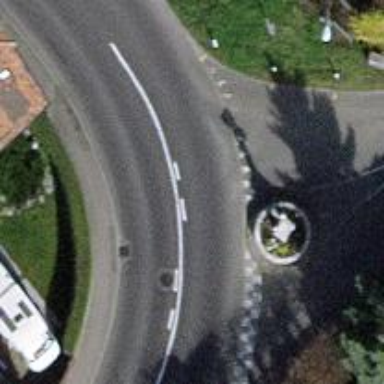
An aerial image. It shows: Historic wayside cross.